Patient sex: M
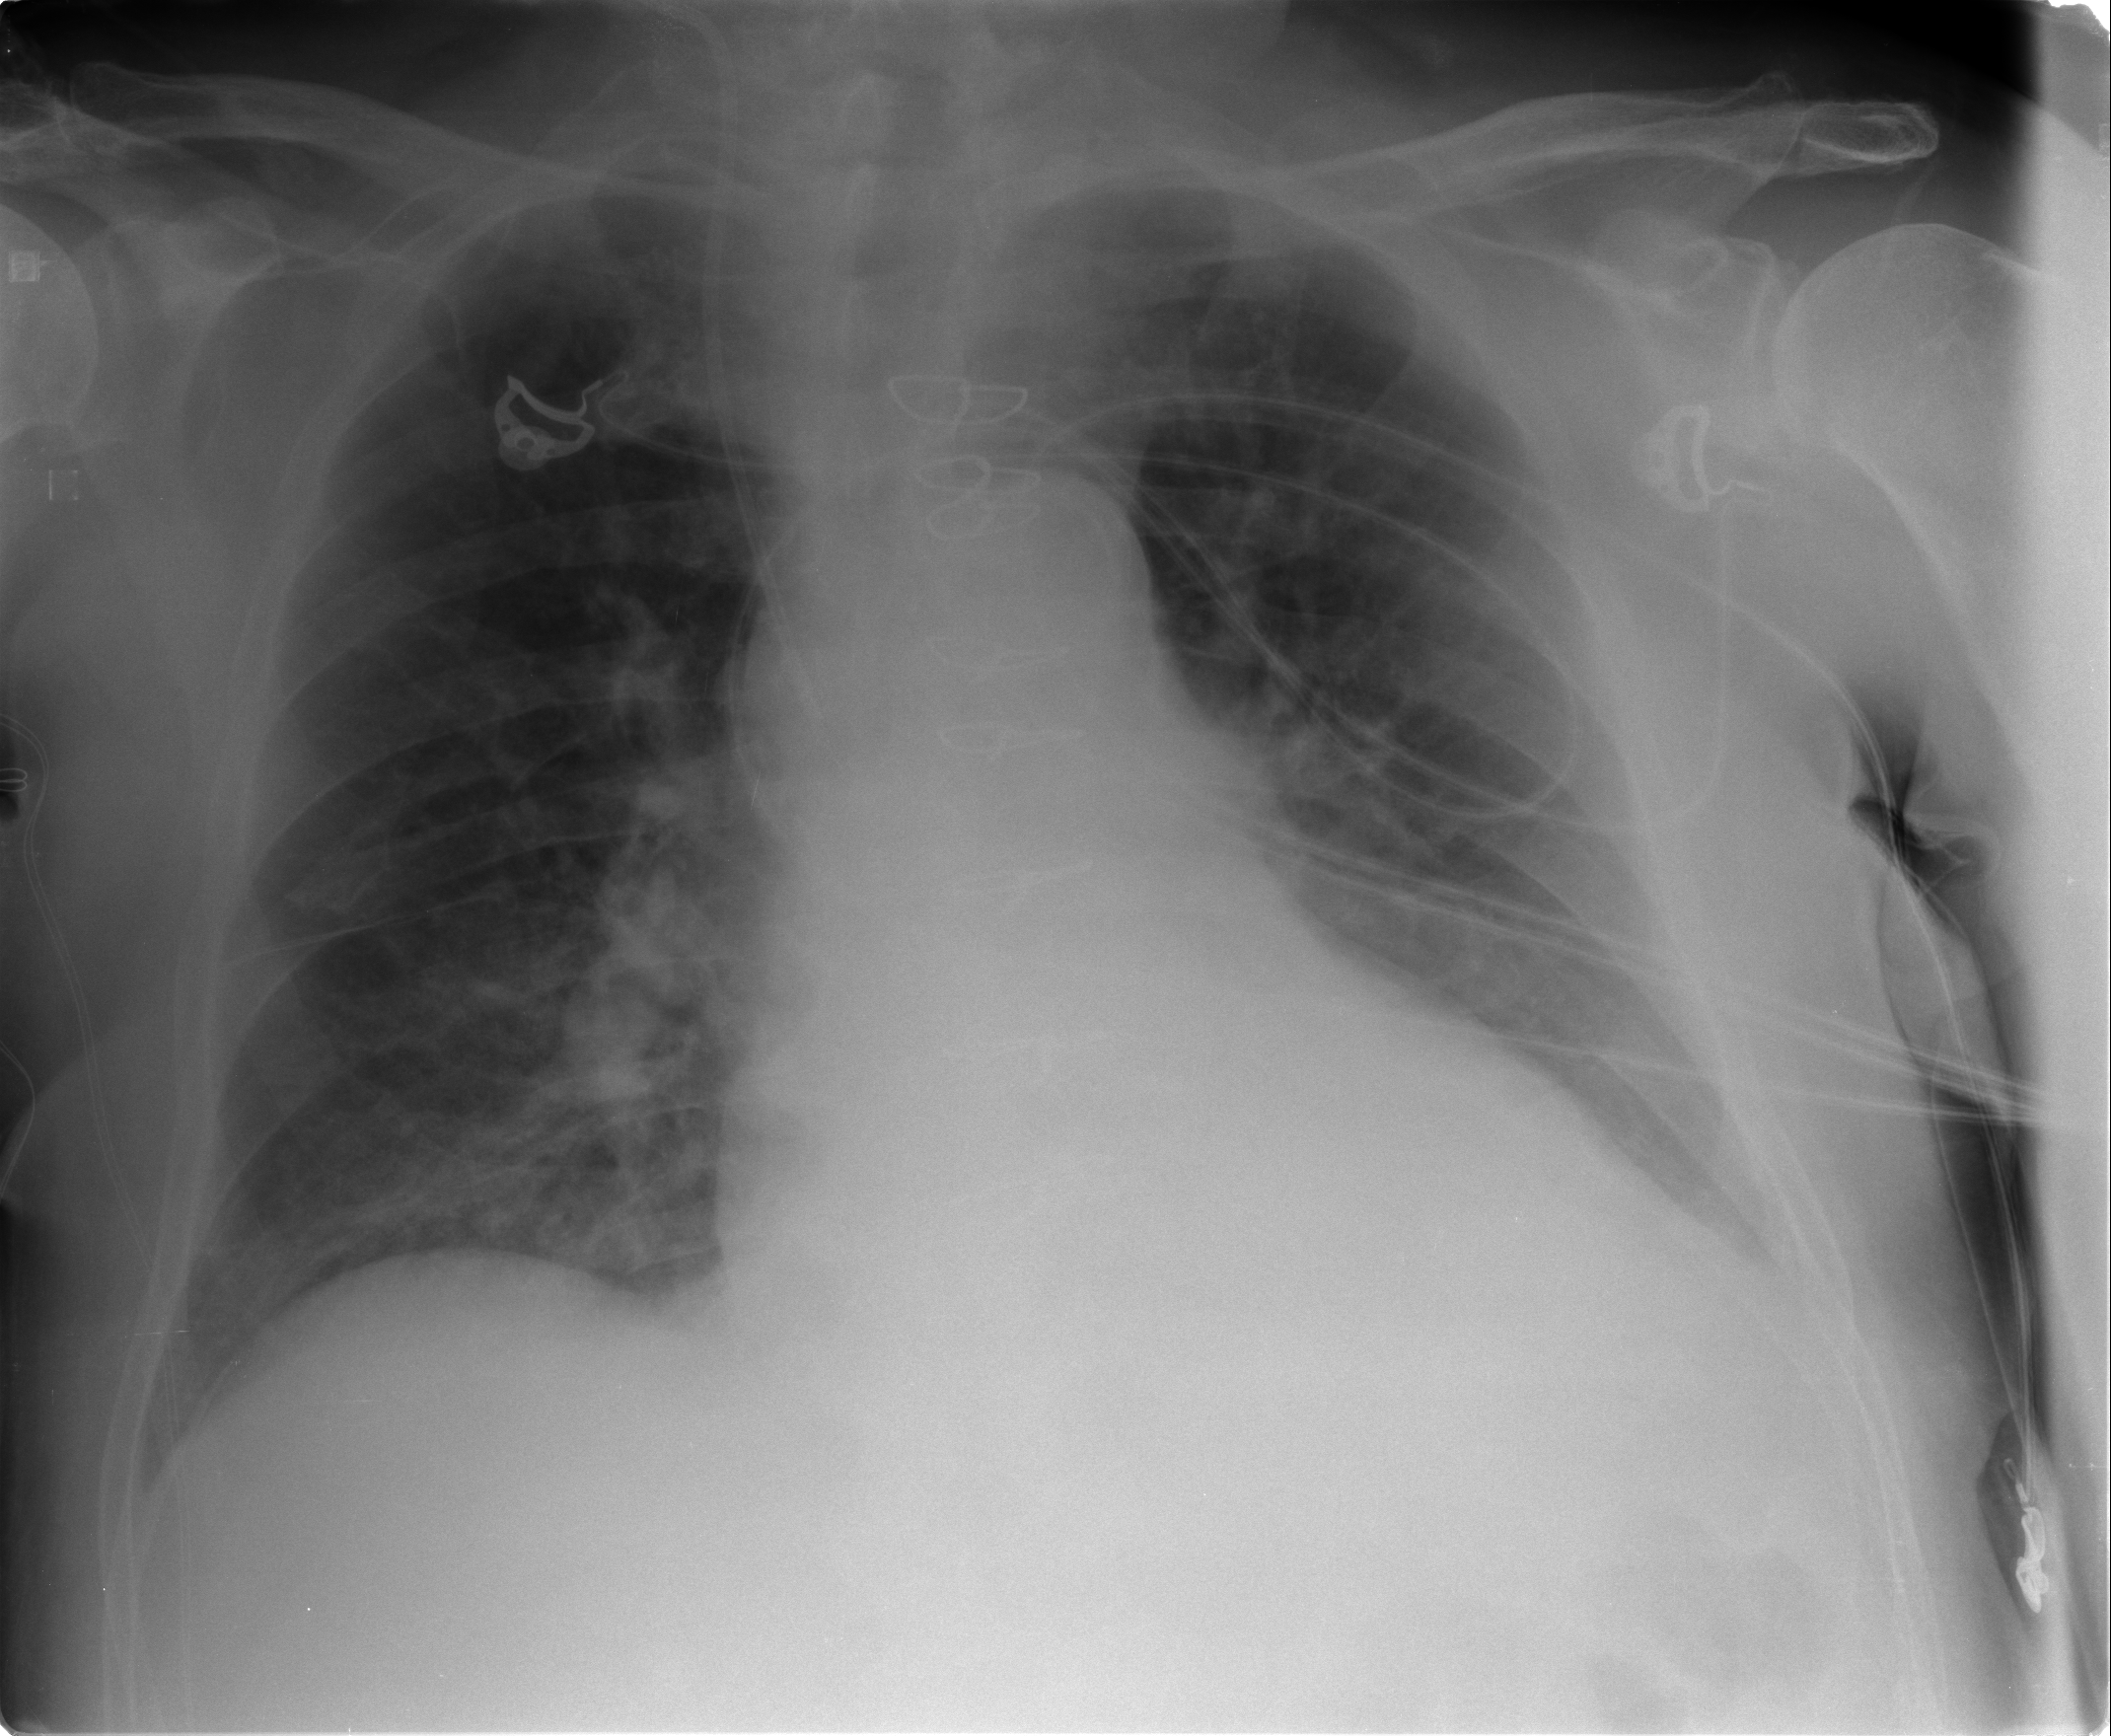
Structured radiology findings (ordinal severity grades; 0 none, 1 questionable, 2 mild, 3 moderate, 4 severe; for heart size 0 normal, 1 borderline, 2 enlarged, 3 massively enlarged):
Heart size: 2
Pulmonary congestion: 3
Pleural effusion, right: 1
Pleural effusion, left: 2
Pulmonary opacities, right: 0
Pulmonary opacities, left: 0
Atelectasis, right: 2
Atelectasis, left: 2